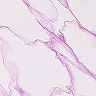
Metastatic tissue present: no